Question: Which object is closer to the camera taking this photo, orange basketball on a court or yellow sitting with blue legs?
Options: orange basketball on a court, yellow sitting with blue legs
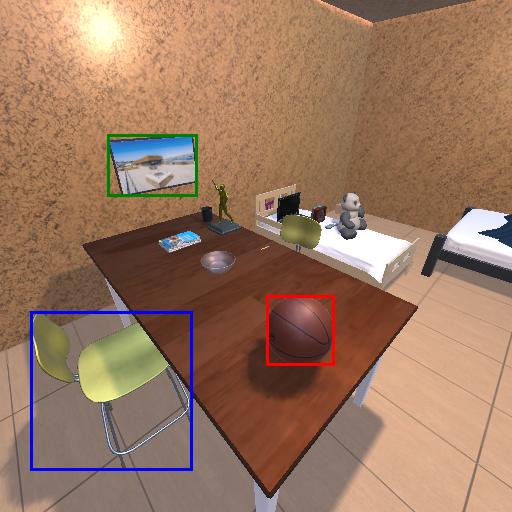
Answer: orange basketball on a court